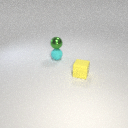
small cyan rubber sphere behind small yellow rubber cube